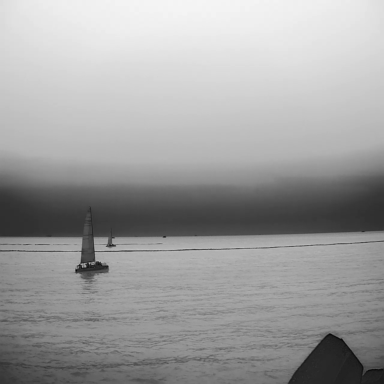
There are two sailboats in the infrared image.